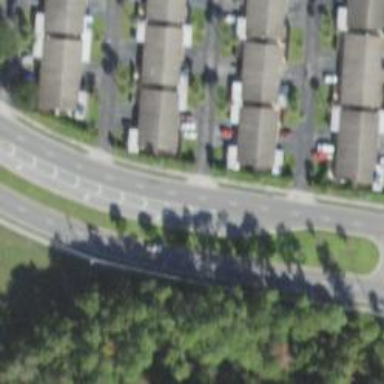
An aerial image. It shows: Residential road.